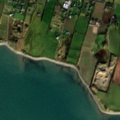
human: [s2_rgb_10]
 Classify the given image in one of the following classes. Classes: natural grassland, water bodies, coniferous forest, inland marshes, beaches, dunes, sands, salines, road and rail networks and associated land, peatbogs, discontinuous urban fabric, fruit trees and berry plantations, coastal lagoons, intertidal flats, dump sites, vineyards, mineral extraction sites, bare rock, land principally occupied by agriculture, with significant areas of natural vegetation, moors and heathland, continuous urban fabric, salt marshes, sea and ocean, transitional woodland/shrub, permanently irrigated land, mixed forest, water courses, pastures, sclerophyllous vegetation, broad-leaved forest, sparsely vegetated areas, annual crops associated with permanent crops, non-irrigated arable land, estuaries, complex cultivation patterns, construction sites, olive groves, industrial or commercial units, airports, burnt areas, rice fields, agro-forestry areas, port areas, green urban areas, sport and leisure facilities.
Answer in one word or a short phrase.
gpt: discontinuous urban fabric, mineral extraction sites, pastures, sea and ocean